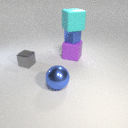
small gray metal cube to the left of large blue metal sphere